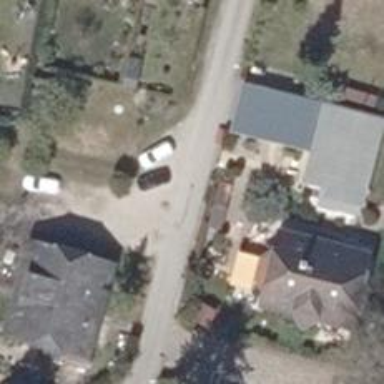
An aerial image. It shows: Residential road with parking available on the street side.